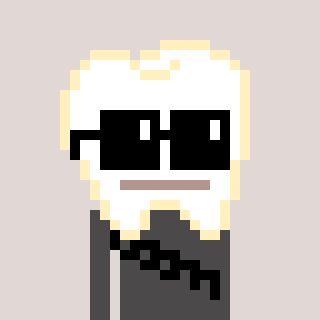
a pixel art character with square black sunglasses, a tooth-shaped head and a grayscale-colored body on a warm background